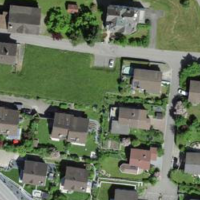
EUNIS habitat code: 55
Species observed at this site:
Lamium galeobdolon